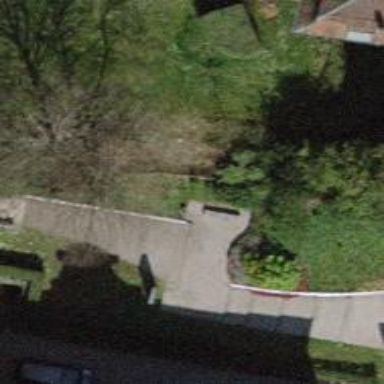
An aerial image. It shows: Bench for seating.